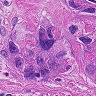
Metastatic tissue present: yes